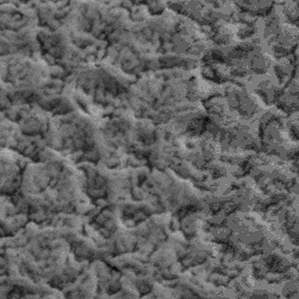
Label: frost